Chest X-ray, AP view. Patient: 52 years old, sex F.
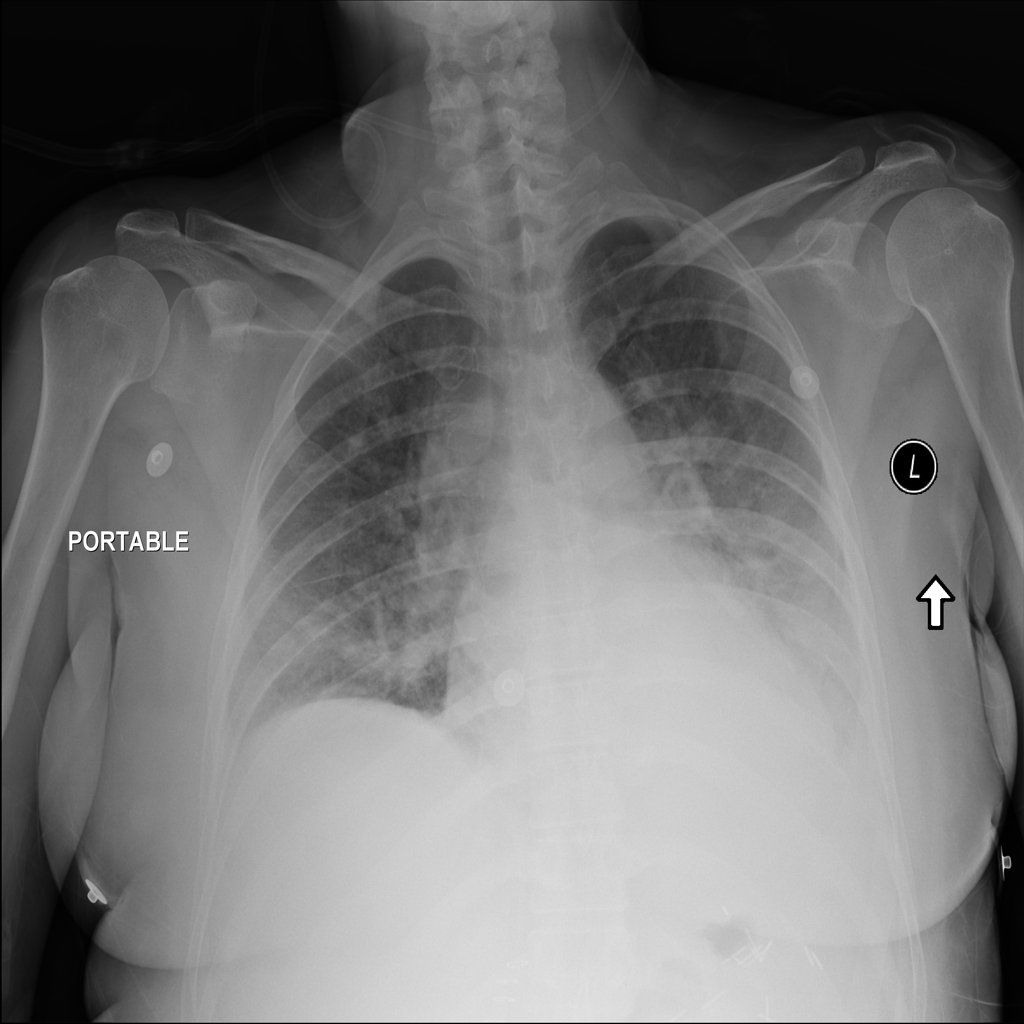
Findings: Consolidation, Infiltration, Pneumonia